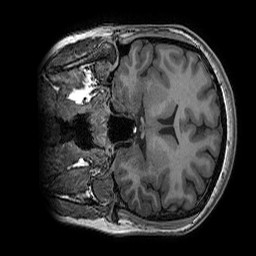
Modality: T1w
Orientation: coronal
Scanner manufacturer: ge
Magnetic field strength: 3 T
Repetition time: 0.008156 s
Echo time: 0.00318 s